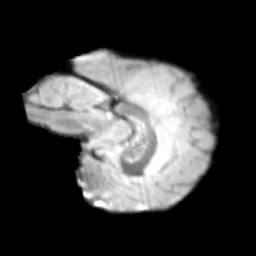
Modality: T2w
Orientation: sagittal
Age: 11
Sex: male
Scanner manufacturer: siemens
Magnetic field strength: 3 T
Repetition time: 3.8 s
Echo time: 0.07 s